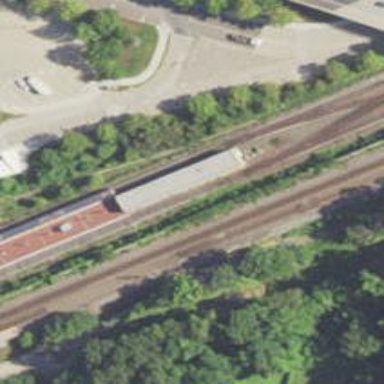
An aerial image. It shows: Railway signal.